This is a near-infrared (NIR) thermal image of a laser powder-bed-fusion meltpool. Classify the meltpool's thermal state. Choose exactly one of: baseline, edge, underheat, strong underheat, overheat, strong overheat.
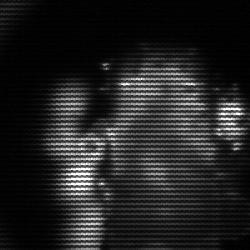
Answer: strong underheat